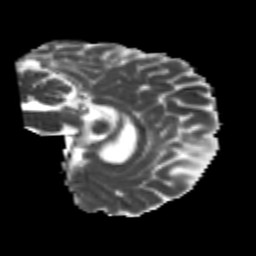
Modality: MD
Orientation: sagittal
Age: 21
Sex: female
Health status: healthy
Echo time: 0.074 s